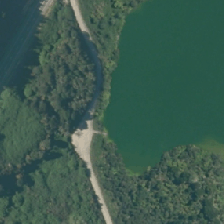
Land cover: lake_pond